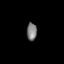
Tissue: lung
Cell type: Epithelial cells
Senescence score: 0.2044
Nuclear area (px): 185
Mean DAPI intensity: 119.254